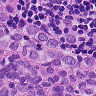
Metastatic tissue present: yes